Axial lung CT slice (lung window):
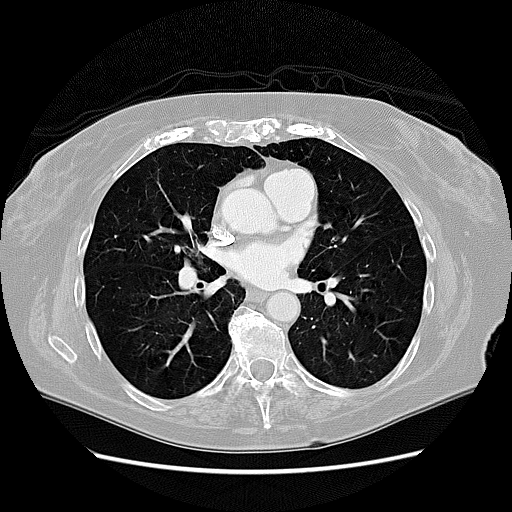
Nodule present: no